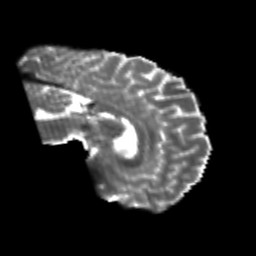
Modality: T2w
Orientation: sagittal
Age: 25
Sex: male
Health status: healthy
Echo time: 0.074 s